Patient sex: F
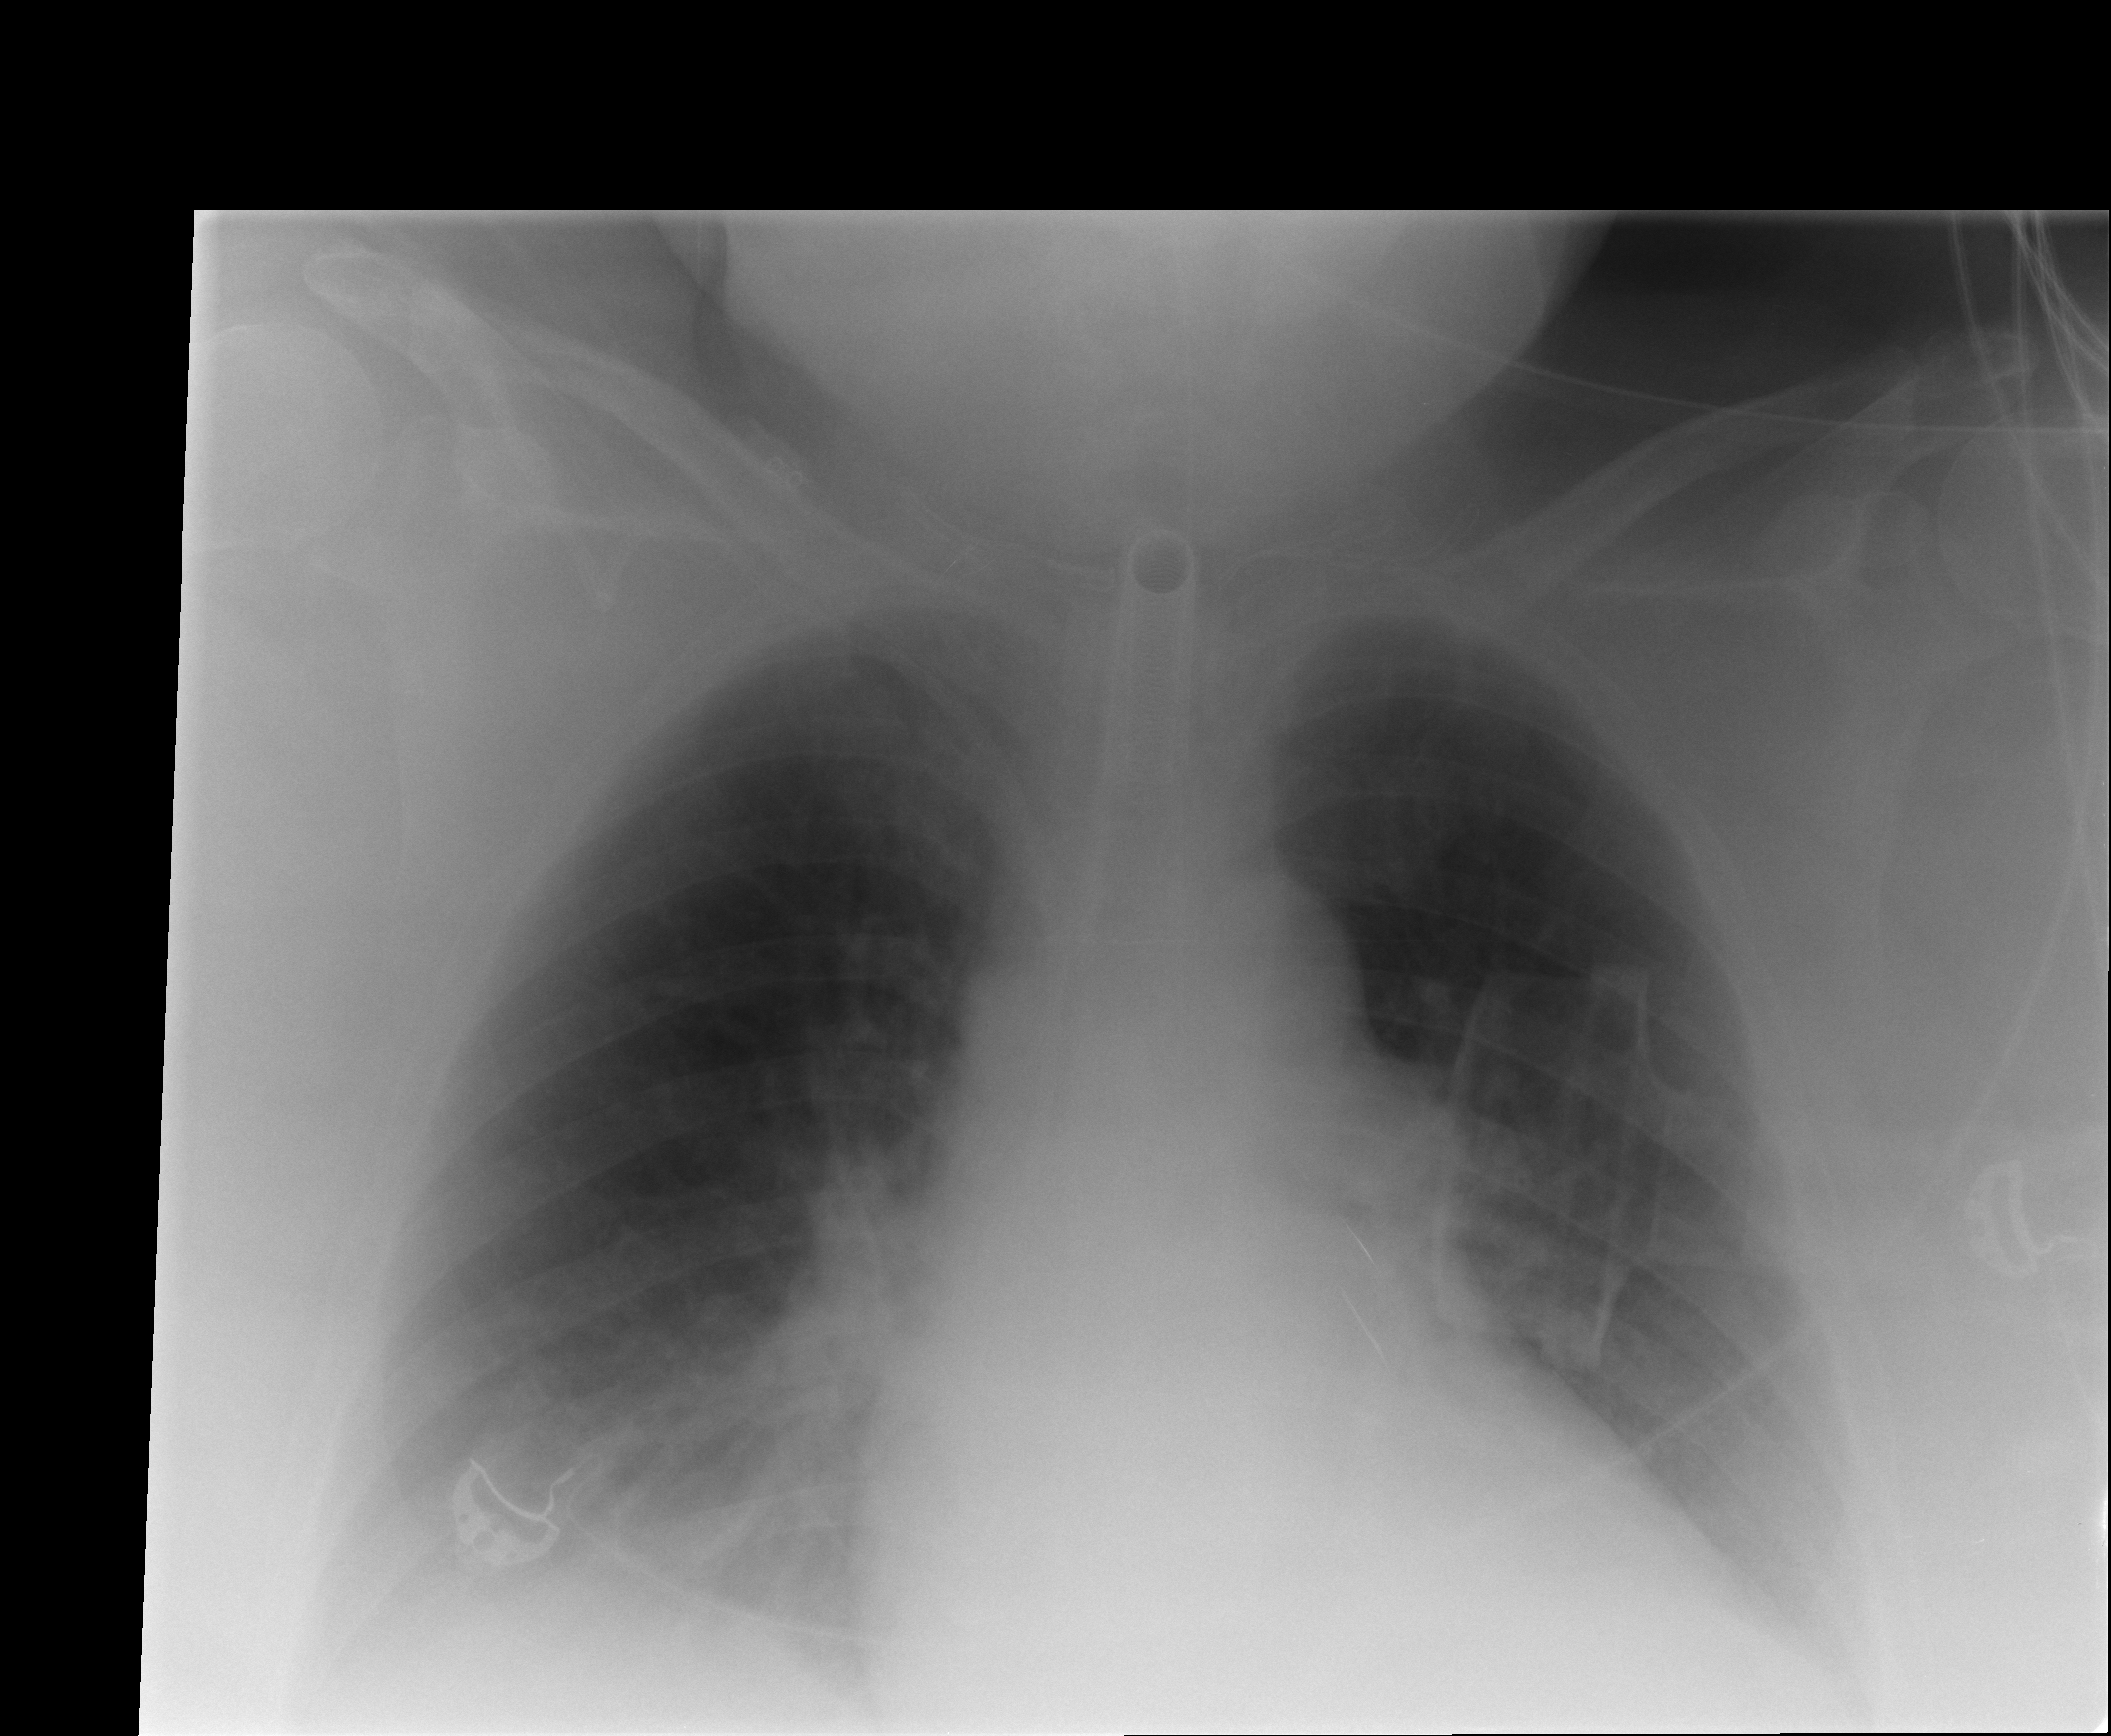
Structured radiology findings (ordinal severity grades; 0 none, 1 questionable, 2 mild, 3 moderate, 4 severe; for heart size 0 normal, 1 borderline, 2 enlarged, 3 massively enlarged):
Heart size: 2
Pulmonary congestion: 2
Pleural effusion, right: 1
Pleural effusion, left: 1
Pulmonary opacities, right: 0
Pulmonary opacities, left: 0
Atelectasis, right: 2
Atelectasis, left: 2